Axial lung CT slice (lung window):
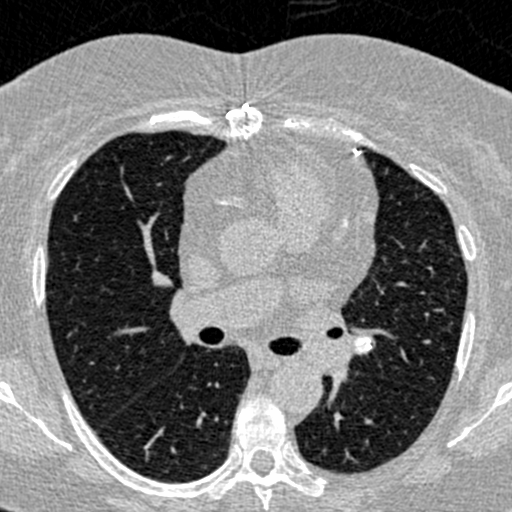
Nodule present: no